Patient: sex M, age 71
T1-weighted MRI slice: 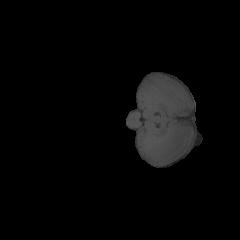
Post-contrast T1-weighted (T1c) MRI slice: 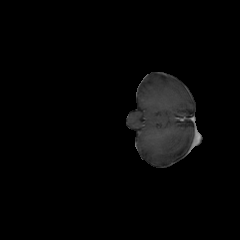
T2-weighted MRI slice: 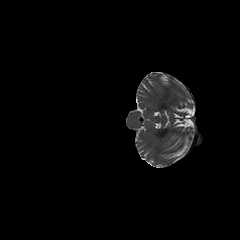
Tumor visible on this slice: no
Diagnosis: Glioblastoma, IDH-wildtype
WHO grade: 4